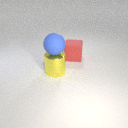
large red rubber cube to the right of large yellow metal cylinder